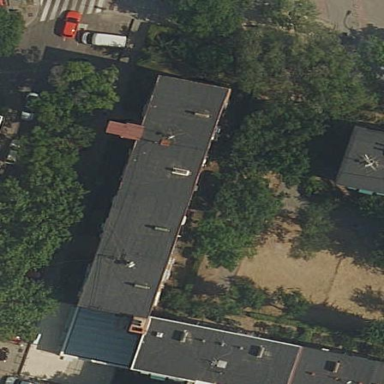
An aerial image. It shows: View of apartment building.